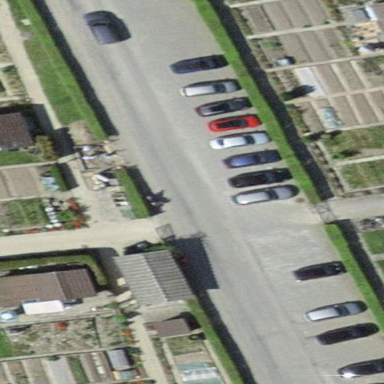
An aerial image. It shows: Parking area with surface.